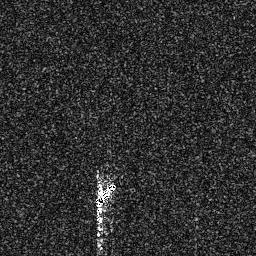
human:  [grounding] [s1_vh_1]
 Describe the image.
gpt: In the satellite image, there is  <ref>1 medium ship </ref> <box>[[35, 70, 45, 81, 0]]</box> located at bottom.